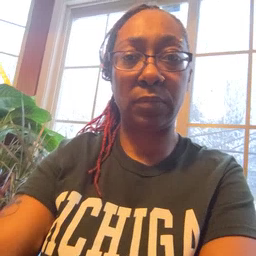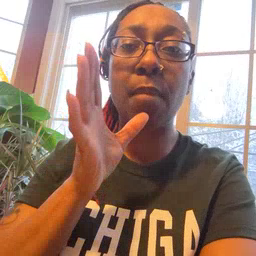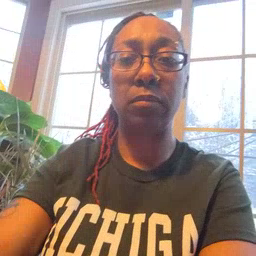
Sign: mom